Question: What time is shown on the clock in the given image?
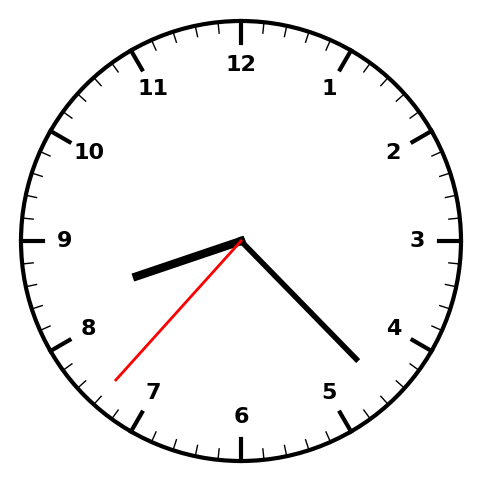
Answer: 08:22:37